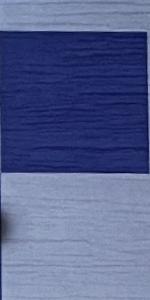
Label: Empty